【题型】解答题　【知识点】立体几何　【难度】easy
如图 1，正四棱锥 \(P-ABCD\)，\(AB = PA = 4\).

\vspace{1em}

(1) 求此四棱锥的外接球的体积;

(2) \(M\) 为 \(PC\) 上一点，求 \(MA + MB\) 的最小值;

(3) 将边长为 4 的正方形铁皮用剪刀剪切后，焊接成一个正四棱锥（含底面），并保持正四棱锥的表面与正方形的面积相等，在图 2 中用虚线画出剪刀剪切的轨迹，并求焊接后的正四棱锥的体积.

\vspace{1em}
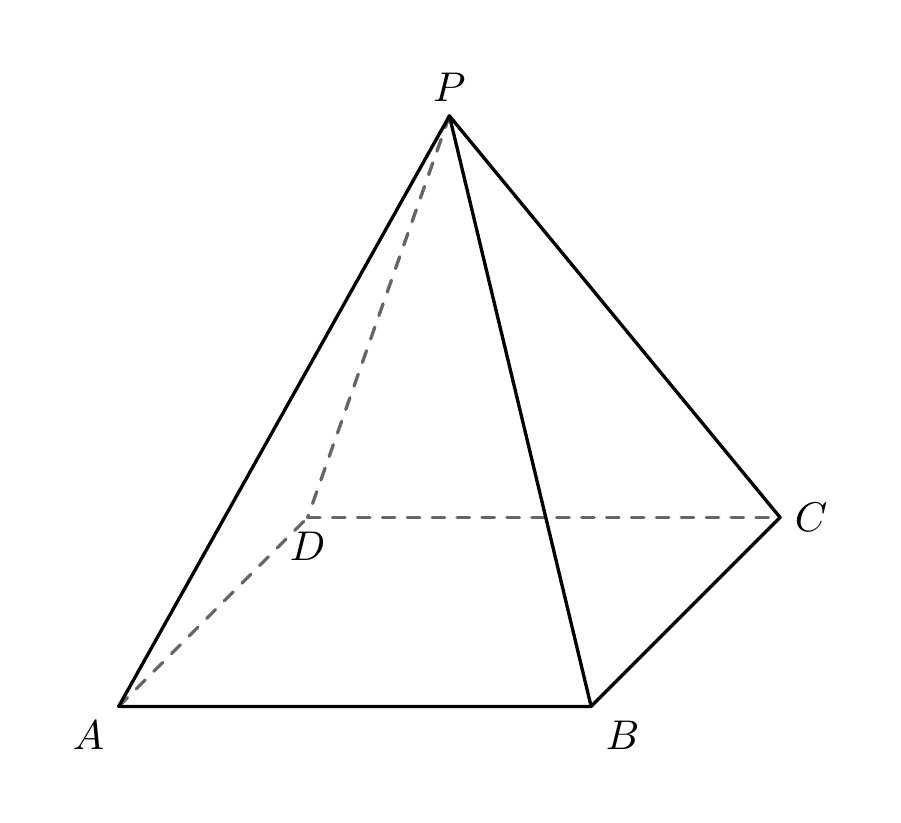
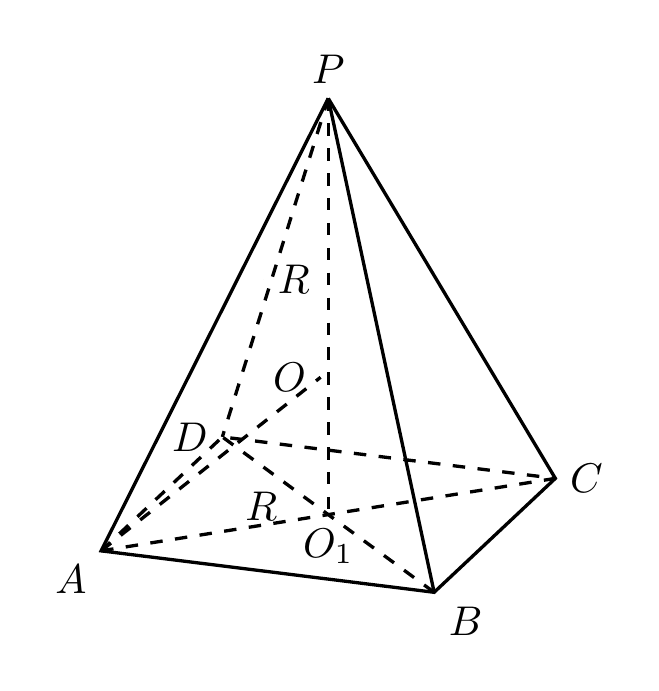
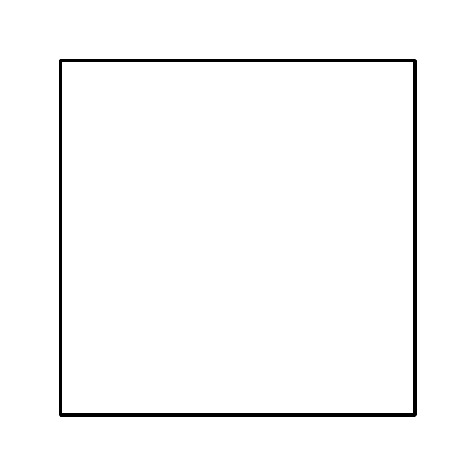
【解答】

\textbf{【详解】}

(1)

如图，设外接球的半径为 \(R\)，

\[
AC = \sqrt{AB^2 + BC^2} = 4\sqrt{2}, \quad PO_1 = \sqrt{PA^2 - AO_1^2} = 2\sqrt{2},
\]

所以 \(R^2 = AO_1^2 + (PO_1 - R)^2\)，即 \(R^2 = 8 + (2\sqrt{2} - R)^2\)，解得 \(R = 2\sqrt{2}\)，

所以外接球体积
\[
V = \dfrac{4\pi}{3}R^3 = \dfrac{64\sqrt{2}}{3}\pi.
\]

\vspace{1em}

(2)

如图，将 \(\triangle PBC\) 展开到与平面 \(PAC\) 在同一个平面，

此时 \(MA + MB \geq AB\)，

在 \(\triangle PAB\) 中，
\[
AB^2 = 4^2 + 4^2 - 2 \times 4 \times 4 \times \cos150^\circ = 32 + 16\sqrt{3},
\]

所以
\[
AB = 4\sqrt{2 + \sqrt{3}} = 4\sqrt{\dfrac{4 + 2\sqrt{3}}{2}} = \dfrac{4(\sqrt{3} + 1)}{\sqrt{2}} = 2\sqrt{6} + 2\sqrt{2},
\]

所以 \(MA + MB\) 的最小值为 \(2\sqrt{6} + 2\sqrt{2}\).

\vspace{1em}

(3)

联想到勾股定理证明，可设直角三角形的两条直角边长为 \(x, y\ (y > x)\)，

于是
\[
\begin{cases}
x + y = 4, \\
y - x = 2,
\end{cases}
\]
解得
\[
\begin{cases}
x = 1, \\
y = 3,
\end{cases}
\]

则构成以 2 为底面边长，高为 \(2\sqrt{2}\) 的正四棱锥，

所以
\[
V = \dfrac{1}{3} \times 4 \times 2\sqrt{2} = \dfrac{8\sqrt{2}}{3}.
\]

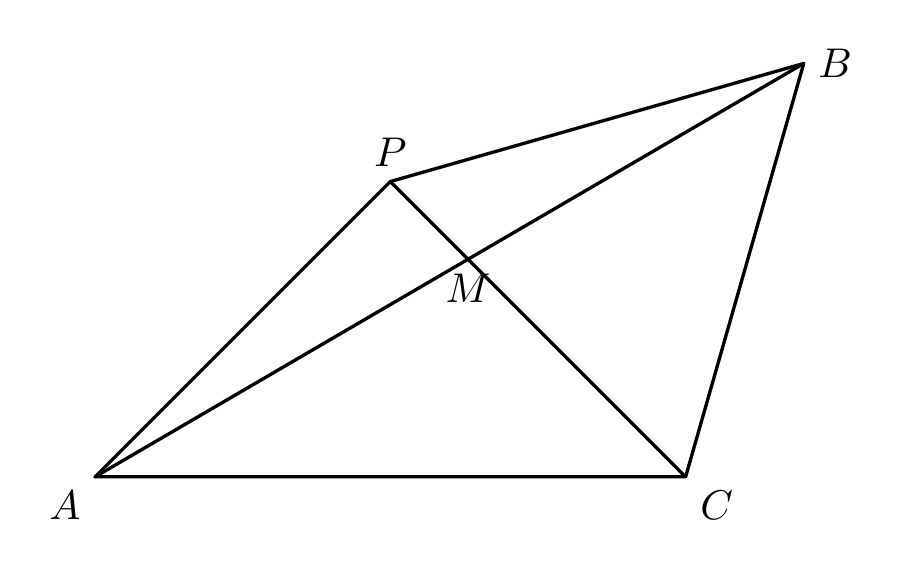
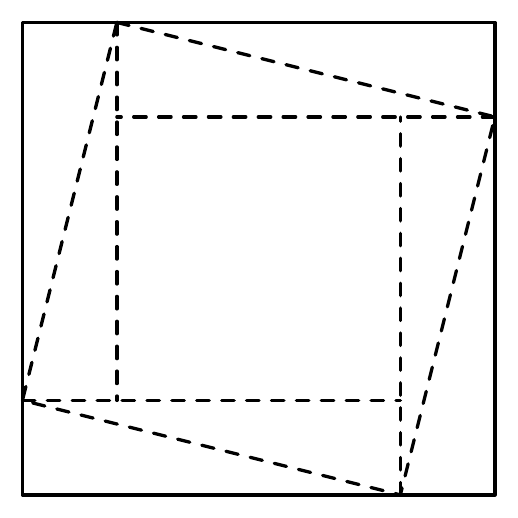